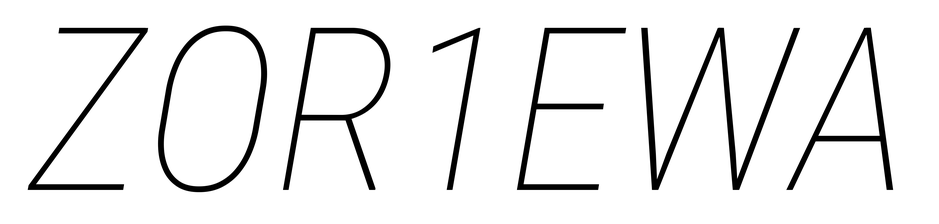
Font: Roboto-Italic_Condensed_Thin_Italic